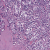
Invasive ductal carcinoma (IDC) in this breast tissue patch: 1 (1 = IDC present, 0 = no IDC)